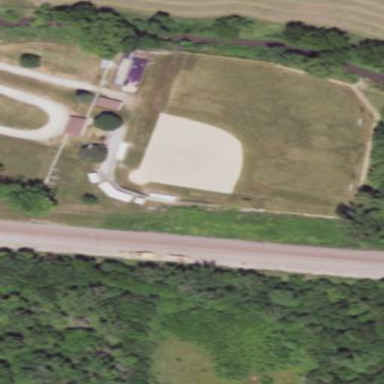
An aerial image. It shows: Baseball pitch for leisure and sports activities.